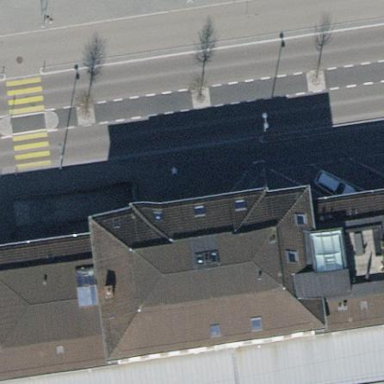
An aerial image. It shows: Train station building.